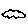
Label: cloud